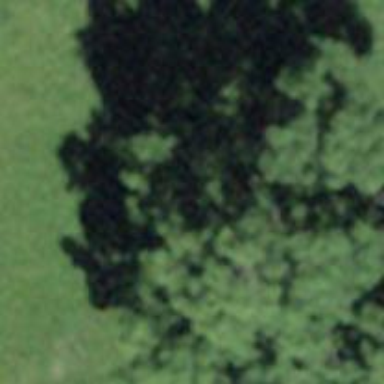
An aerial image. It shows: Forest area.